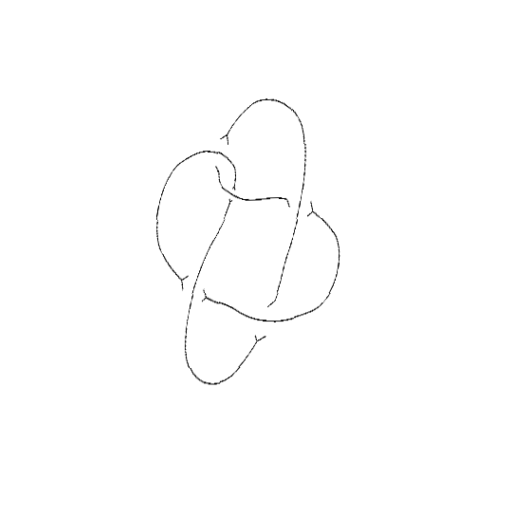
Crossing number: 5